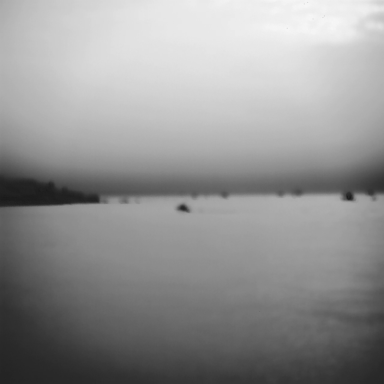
There is a canoe in the infrared image.